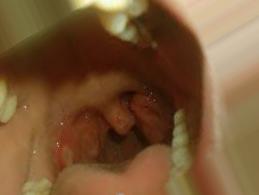
Condition: Mouth Ulcer